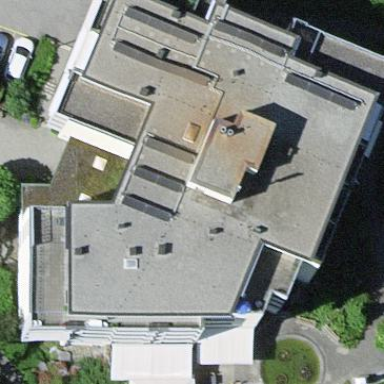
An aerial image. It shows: Nursing home building.